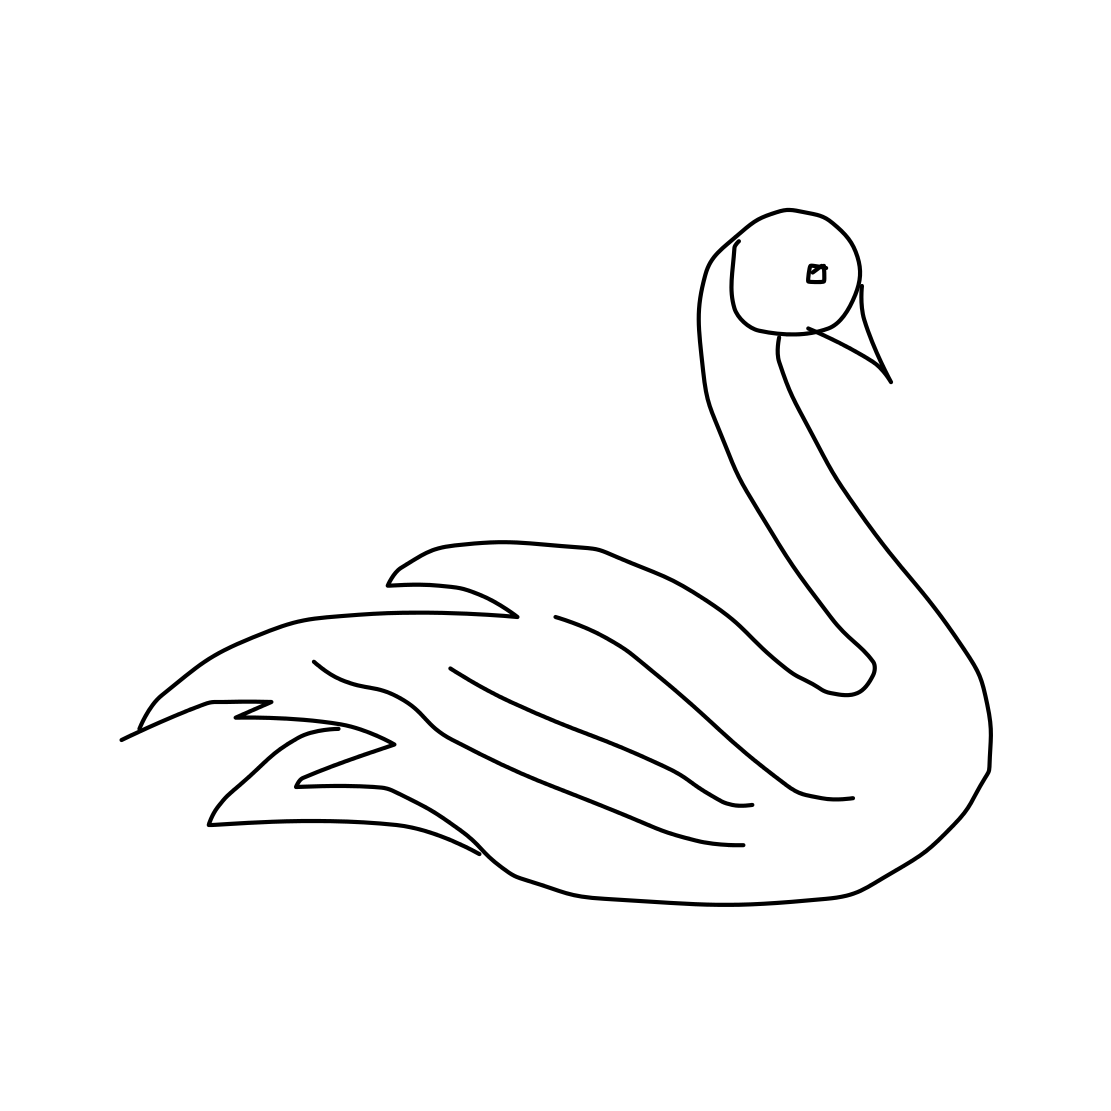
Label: swan